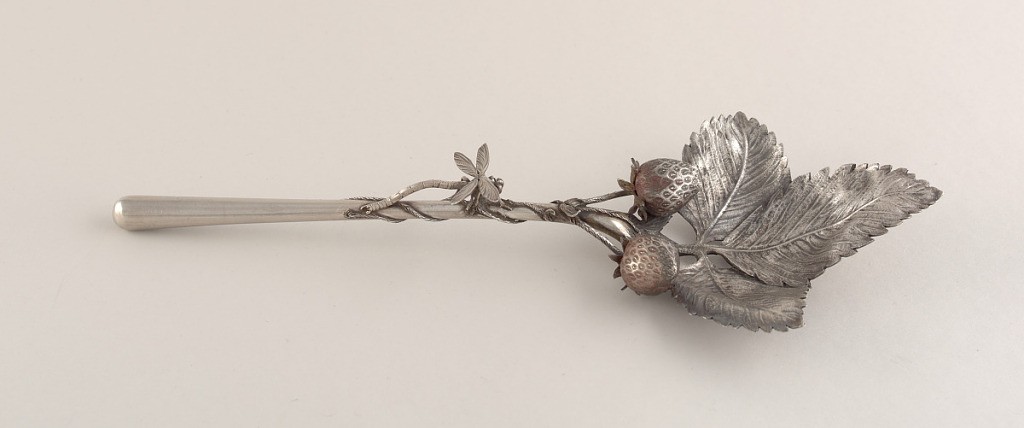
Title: Berry Server with Leaf-form Bowl, Red Enameled Strawberries and Dragonfly
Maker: Charles Victor Gibert, French
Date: ca. 1890
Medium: silver, enamel
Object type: server
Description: Bowl formed of three large leaves in trefoil shape, open at base where stems converge. At base of neck two relief enameled strawberries are attached by thin vines which coverge and contiue spiralling around until halfway down handle. Relief dragonfly ornament applied perched midway down handle. Handle slightly widens towards plain rounded terminal.